Field crop: maize
Growth stage: 2
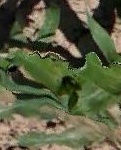
Species: maize